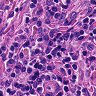
Metastatic tissue present: no